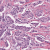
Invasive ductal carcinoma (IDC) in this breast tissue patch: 1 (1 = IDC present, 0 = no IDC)